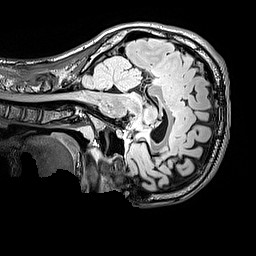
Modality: FLAIR
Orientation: sagittal
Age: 12
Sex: male
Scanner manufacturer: siemens
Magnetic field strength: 3 T
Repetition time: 5 s
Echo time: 0.388 s